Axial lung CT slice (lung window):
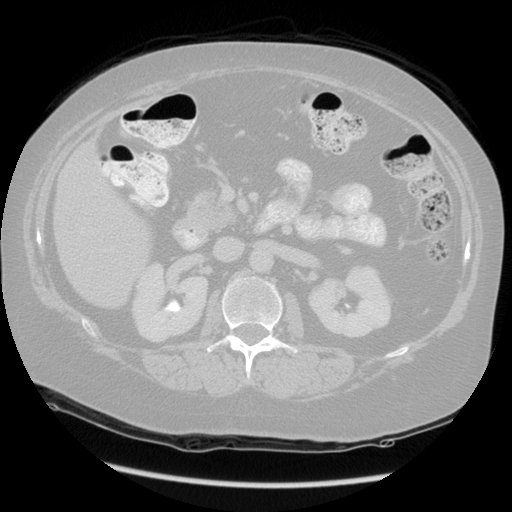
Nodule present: no